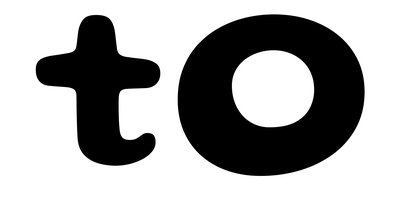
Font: Gluten_SemiBold